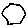
Label: hexagon